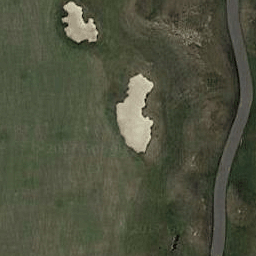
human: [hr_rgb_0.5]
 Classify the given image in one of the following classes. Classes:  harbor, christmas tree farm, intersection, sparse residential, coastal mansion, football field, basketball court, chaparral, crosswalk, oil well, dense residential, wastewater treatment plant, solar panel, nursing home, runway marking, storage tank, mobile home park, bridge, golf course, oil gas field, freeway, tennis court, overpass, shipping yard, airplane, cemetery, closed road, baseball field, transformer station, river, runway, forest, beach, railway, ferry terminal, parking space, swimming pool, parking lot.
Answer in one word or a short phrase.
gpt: golf course